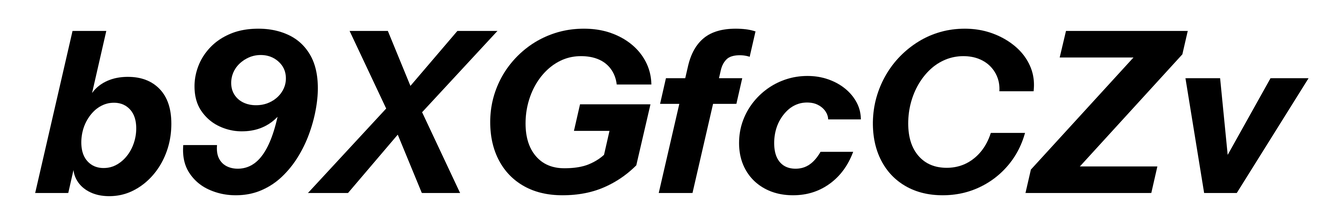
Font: InstrumentSans-Italic_Bold_Italic